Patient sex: M
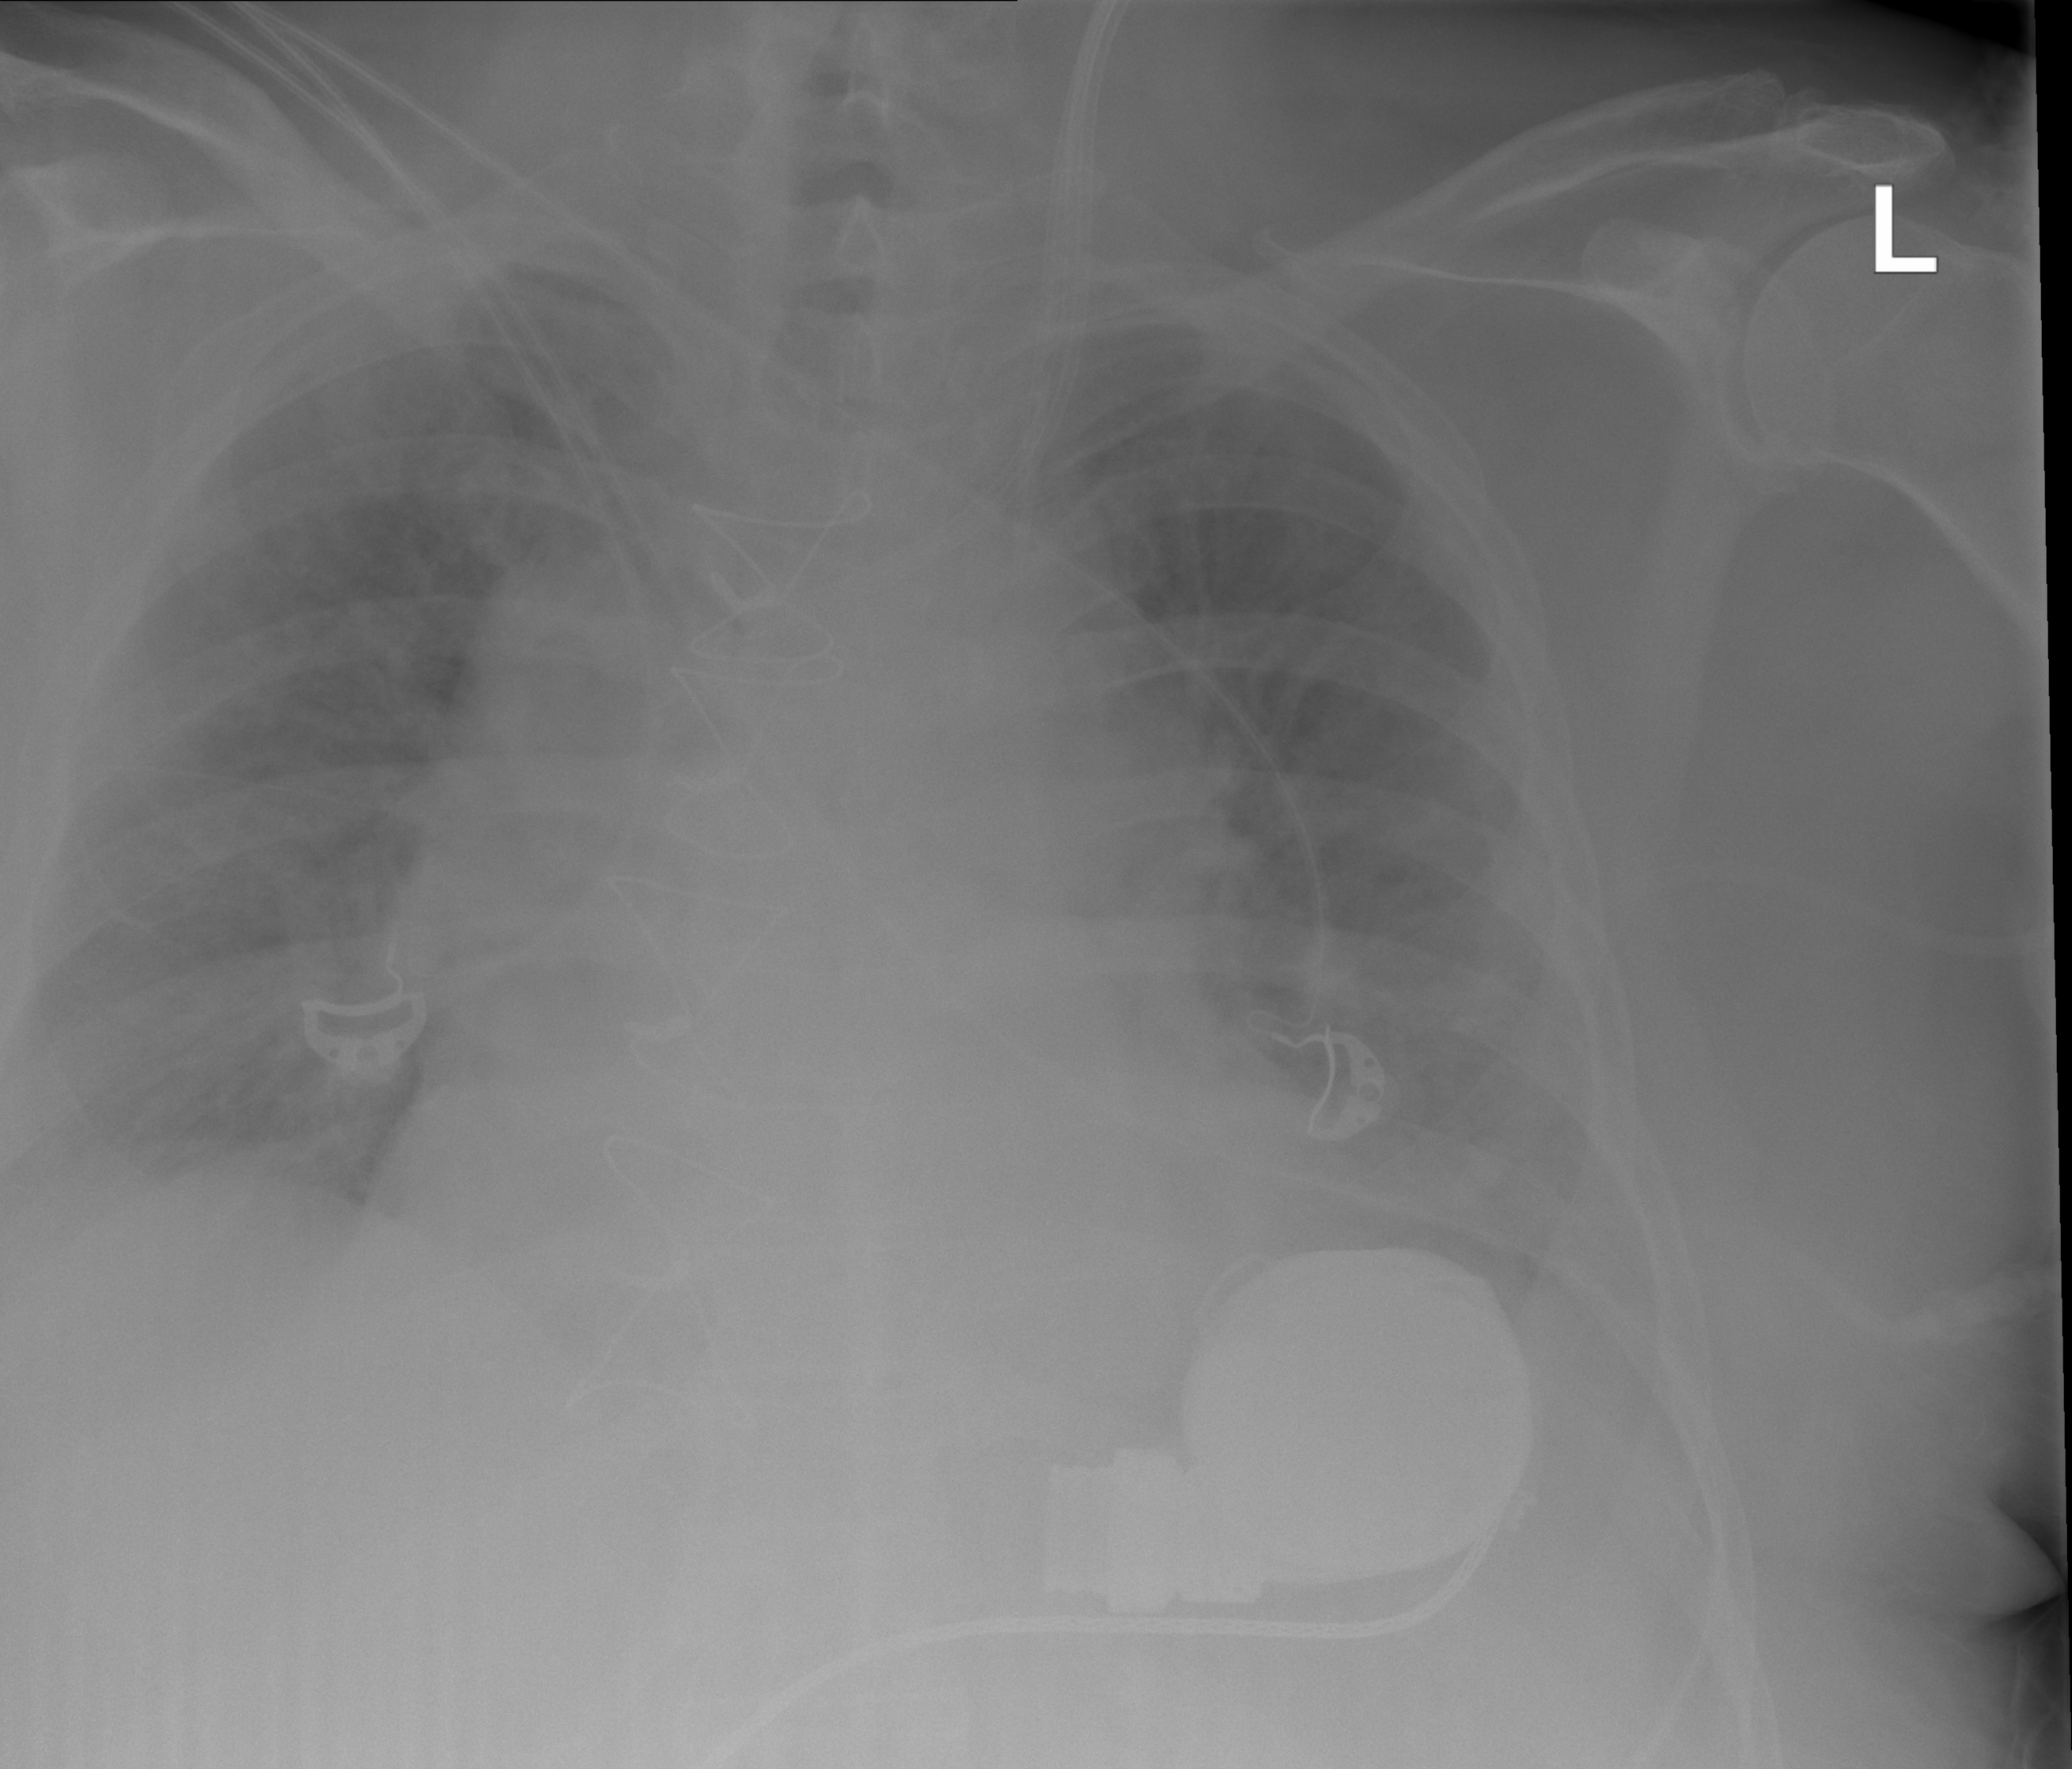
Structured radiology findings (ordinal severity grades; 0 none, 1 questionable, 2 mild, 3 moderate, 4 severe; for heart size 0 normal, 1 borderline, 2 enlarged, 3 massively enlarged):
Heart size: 2
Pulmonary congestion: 1
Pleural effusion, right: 0
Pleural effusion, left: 1
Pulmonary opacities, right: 0
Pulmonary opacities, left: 0
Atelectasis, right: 0
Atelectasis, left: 0